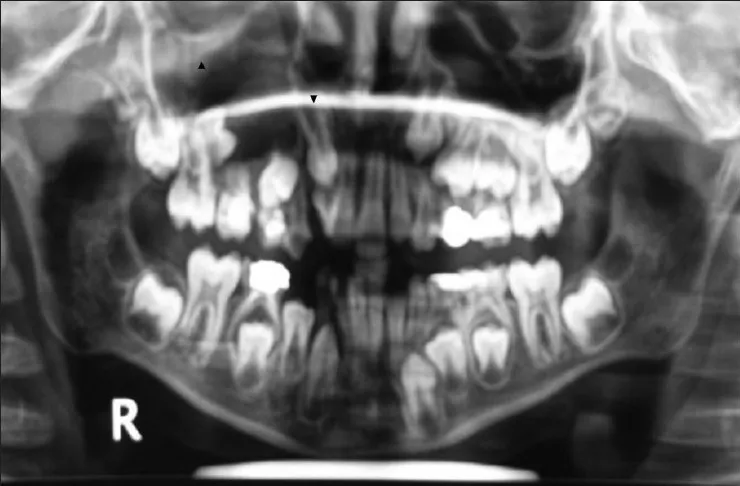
OPG taken 1 year before shows follicular space with 23 and radiolucency with 15.
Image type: radiology (x_ray)